Question: When showing a report on Report Server 2005 in IE7 (I know it would be nice to upgrade but its not possible) the matrix columns (dynamic) are shown really wide (e.g. 753505px!)
Looking at the source the data is actually being populated in the cells, just out of view by a few thousand pixels.
Viewing in Firefox or IE10 after changing compatibility views renders the report correctly but in a small box.
Any ideas?
Thanks

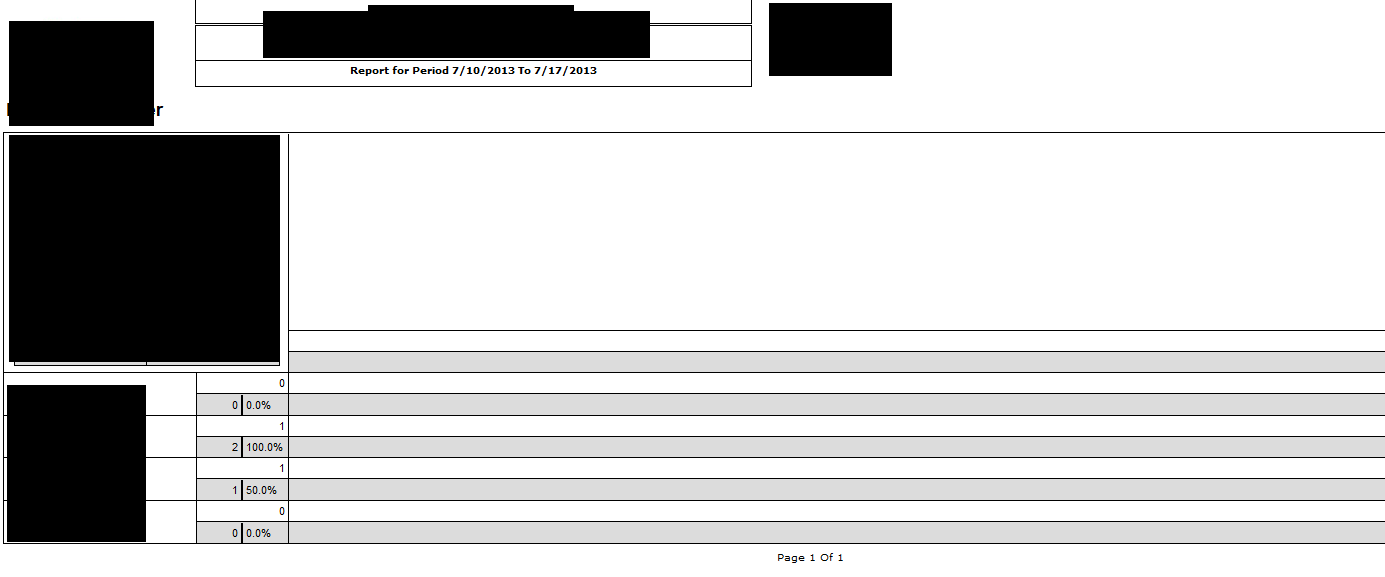
Answer: Found the problem. In the column headers I had set the writing mode to tb-rl (vertical text). By setting this back to the default (lr-tb) the problem was fixed.